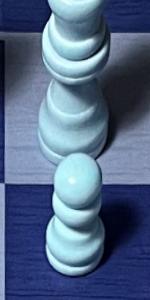
Label: Pawn_White